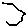
Label: hexagon